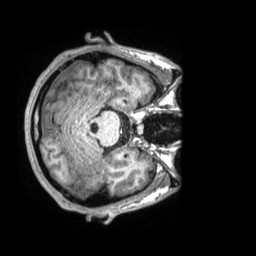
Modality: T1w
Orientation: axial
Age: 23
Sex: male
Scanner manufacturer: siemens
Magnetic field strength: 3 T
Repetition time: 2.3 s
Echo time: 0.00288 s